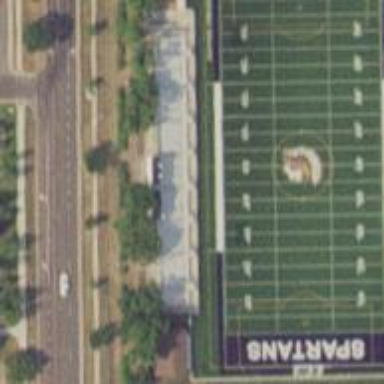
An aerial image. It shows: Artificial turf pitch used for soccer and American football.